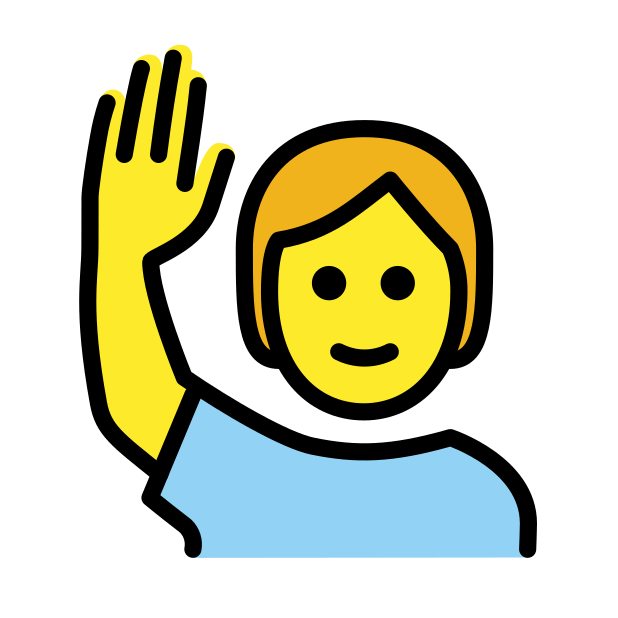
person raising hand